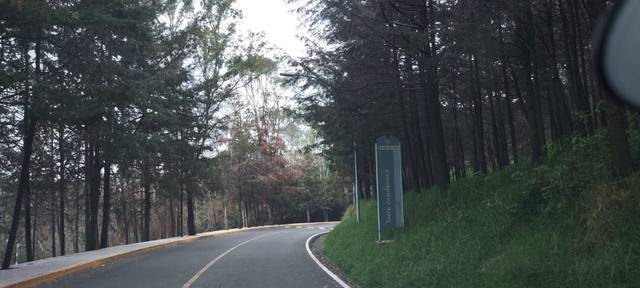
Region: Mexico
Coordinates: 19.284, -99.679